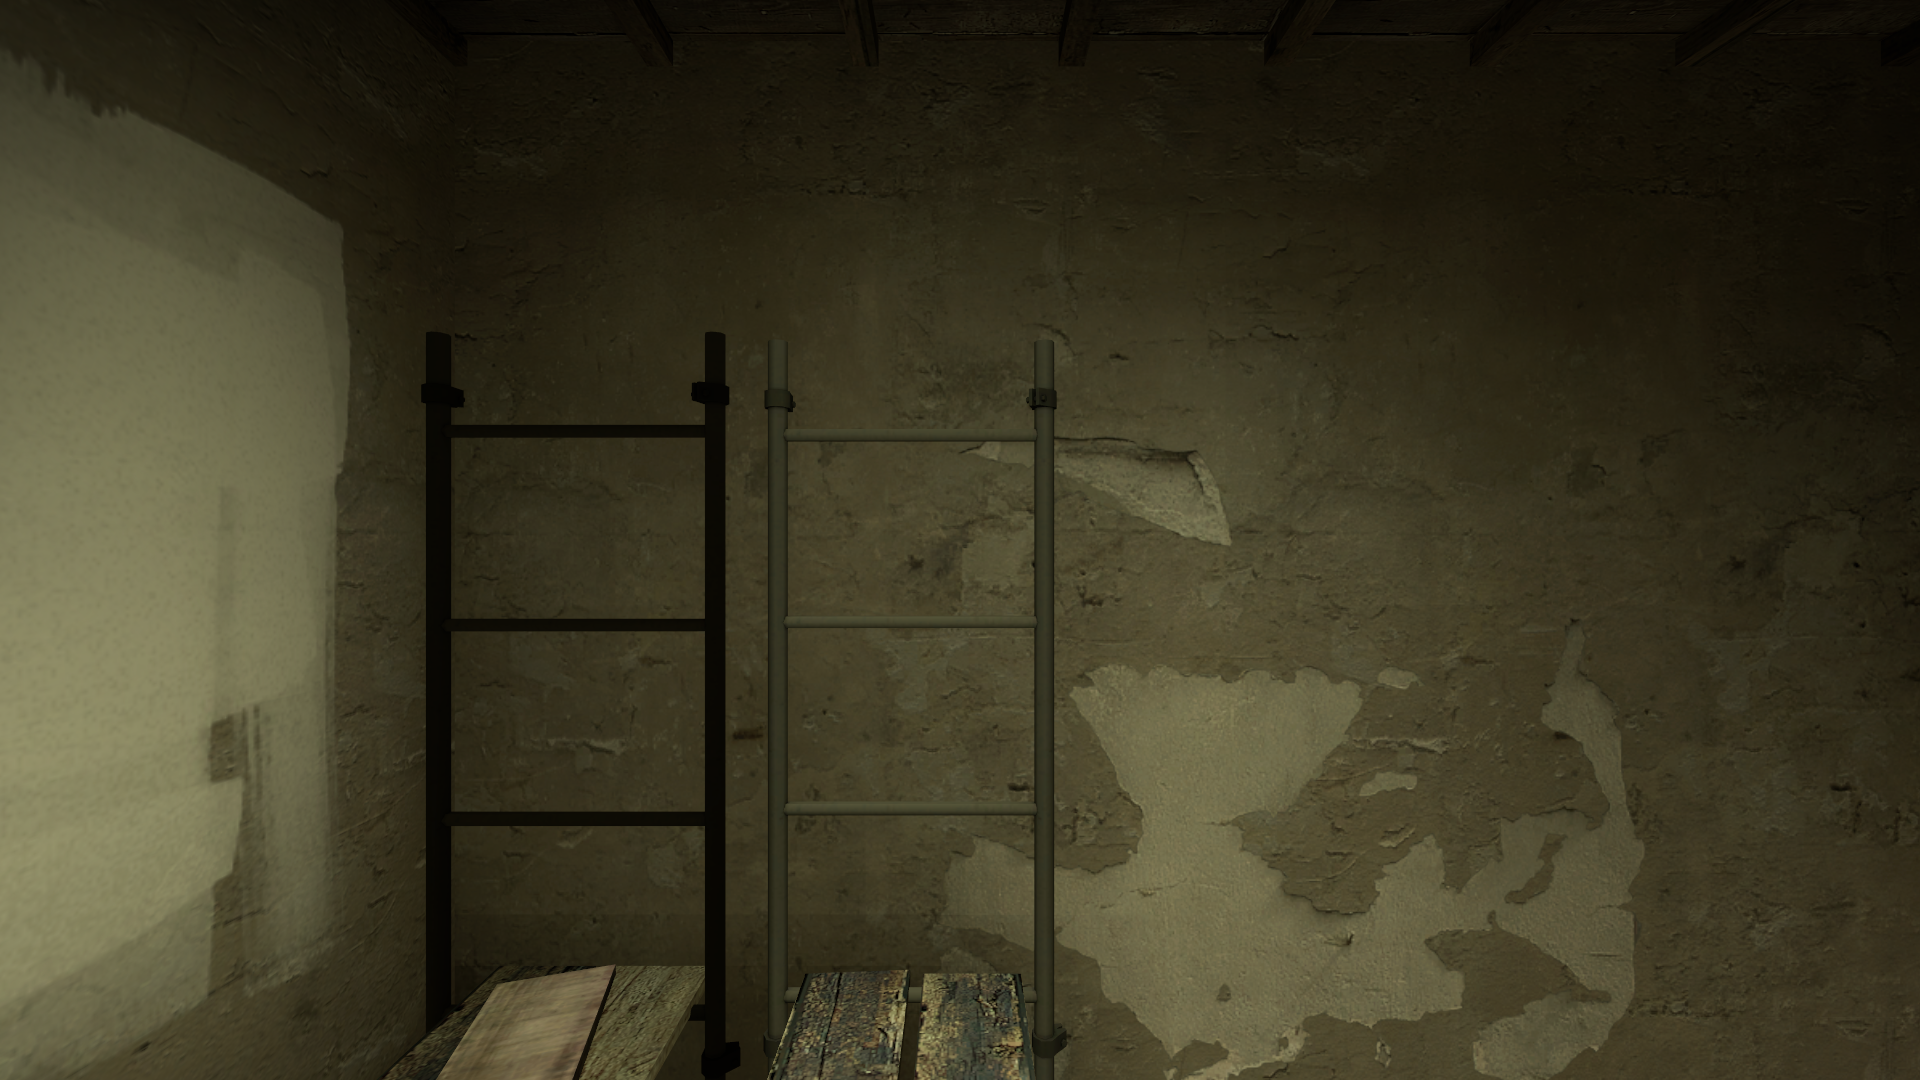
Map: de_mirage